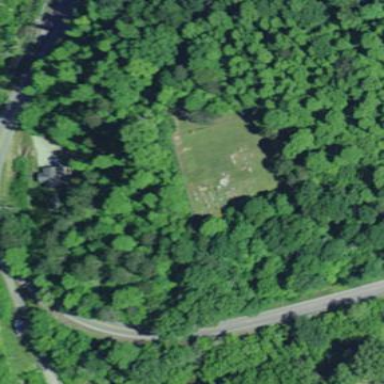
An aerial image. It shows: Cemetery.